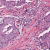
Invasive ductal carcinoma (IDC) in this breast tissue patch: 1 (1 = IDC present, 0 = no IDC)